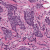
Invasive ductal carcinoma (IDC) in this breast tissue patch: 1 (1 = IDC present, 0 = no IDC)